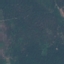
Land use / land cover: Forest